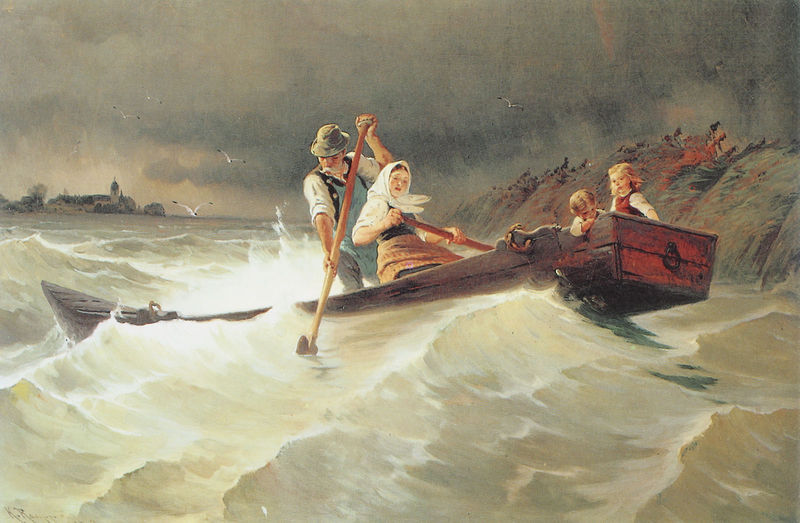
Titel: Der Chiemsee bei Sturm
Künstler: Karl Raupp
Institution: Privatbesitz
Schlagwörter: dunkel, gewitter, mann, meer, wasser, weiß, wolken, fluss, mädchen, see, stadt, ufer, braun, frau, hell, holz, hut, rot, bart, schnurrbart, nass, wind, kirche, insel, land, familie, kind, mutter, vater, boot, kahn, kinder, paddel, ruder, gischt, schiff, wellen, düster, rudel, angst, brandung, möven, möwe, möwen, not, seenot, sturm, wetter, kopftuch, rudern, junge, ring, bauer, flucht, regen, knabe, heimat, gefahr, jagd, hilfe, chiemsee, nachen